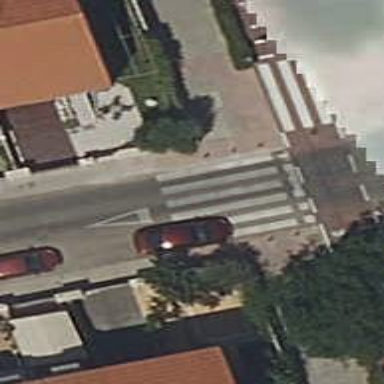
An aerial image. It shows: Uncontrolled crossing on the road.